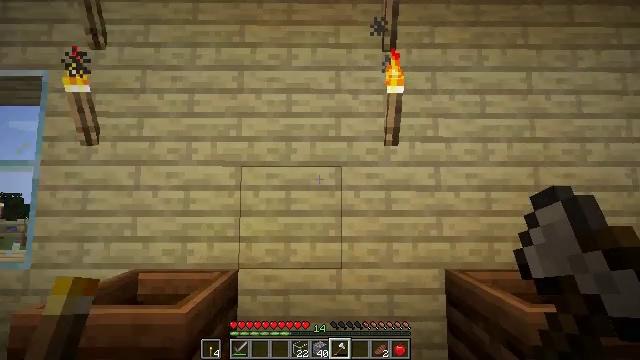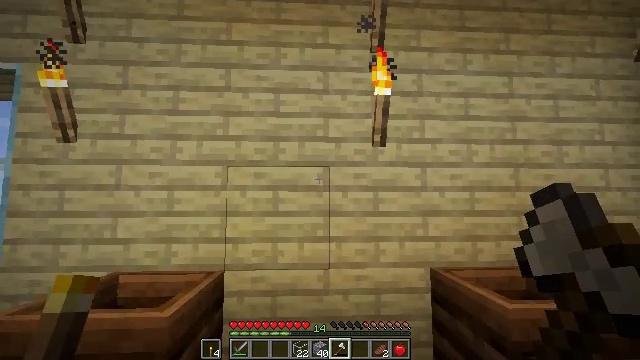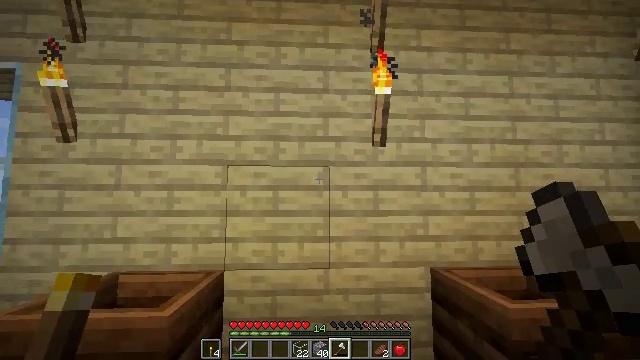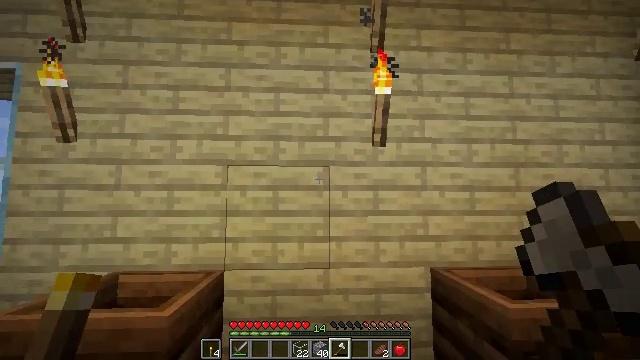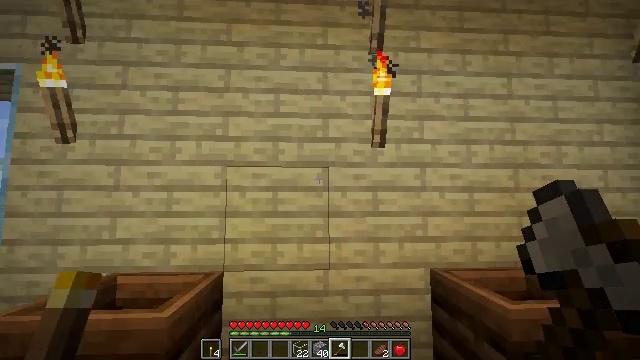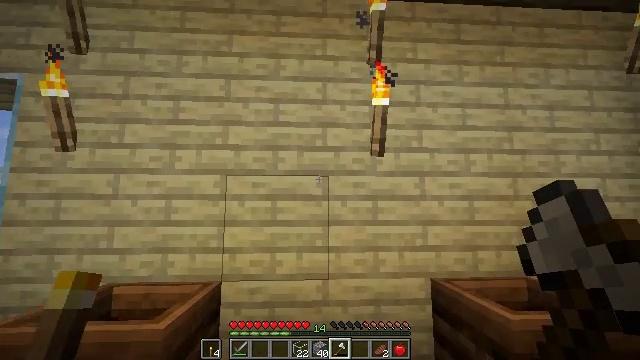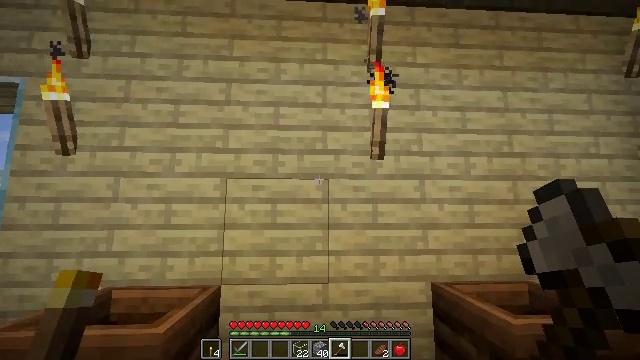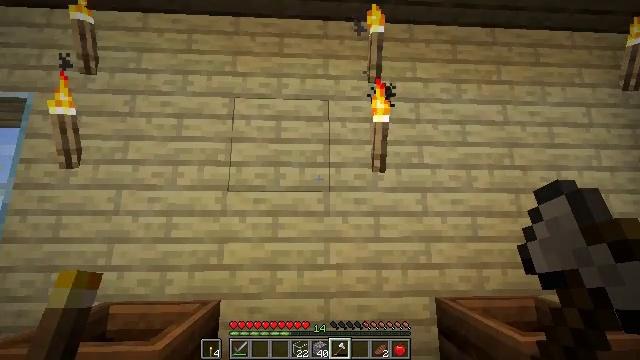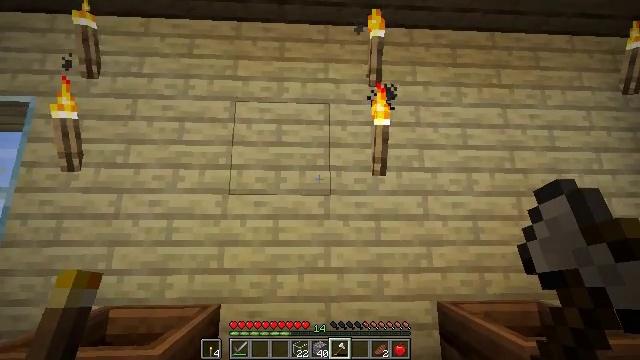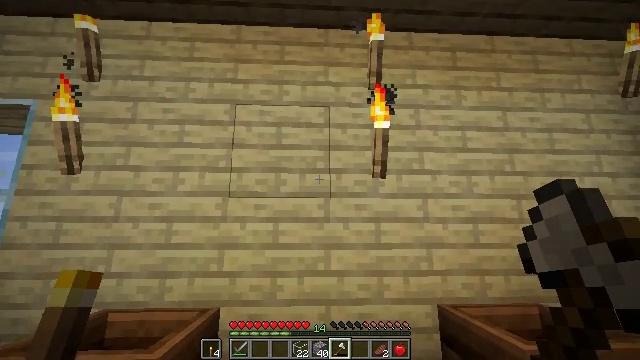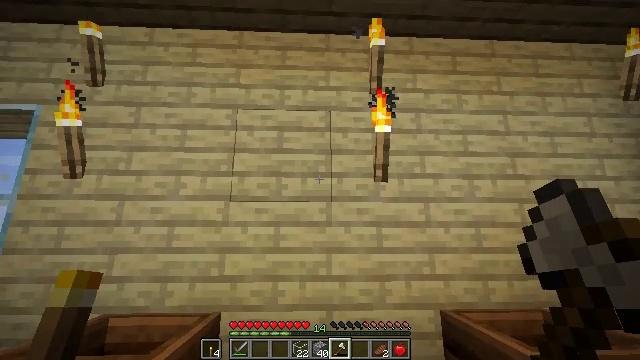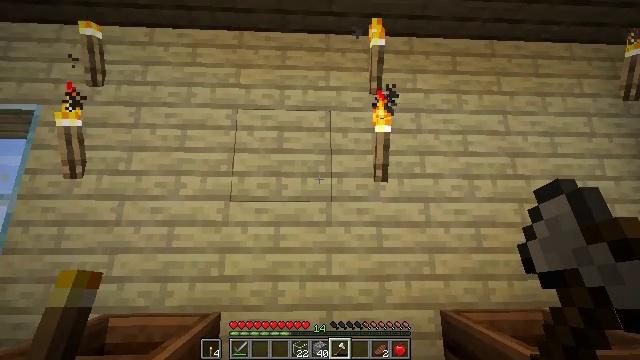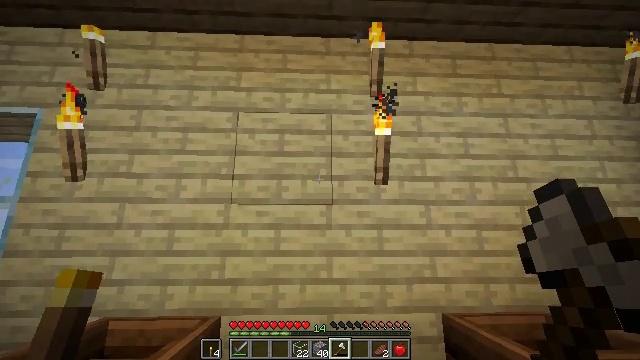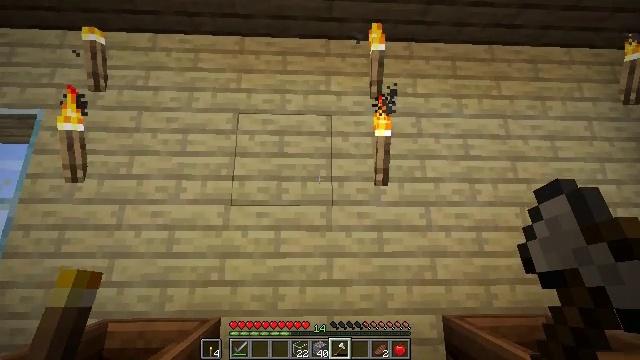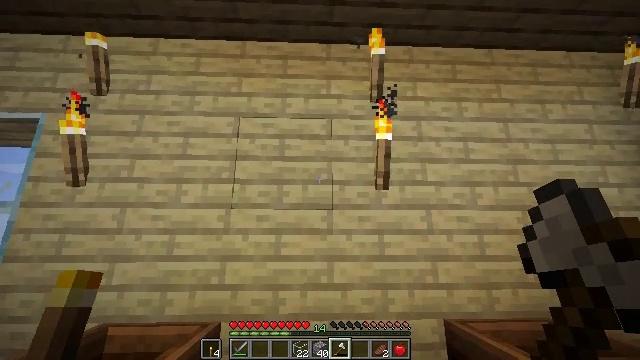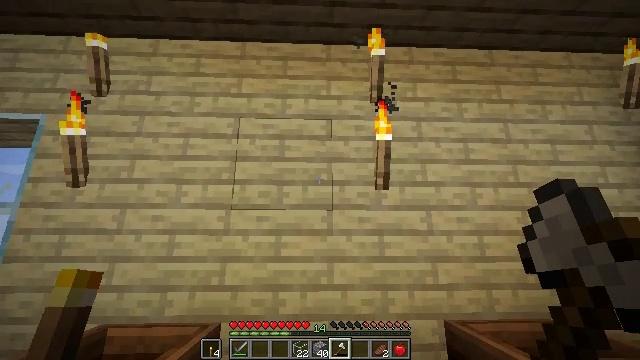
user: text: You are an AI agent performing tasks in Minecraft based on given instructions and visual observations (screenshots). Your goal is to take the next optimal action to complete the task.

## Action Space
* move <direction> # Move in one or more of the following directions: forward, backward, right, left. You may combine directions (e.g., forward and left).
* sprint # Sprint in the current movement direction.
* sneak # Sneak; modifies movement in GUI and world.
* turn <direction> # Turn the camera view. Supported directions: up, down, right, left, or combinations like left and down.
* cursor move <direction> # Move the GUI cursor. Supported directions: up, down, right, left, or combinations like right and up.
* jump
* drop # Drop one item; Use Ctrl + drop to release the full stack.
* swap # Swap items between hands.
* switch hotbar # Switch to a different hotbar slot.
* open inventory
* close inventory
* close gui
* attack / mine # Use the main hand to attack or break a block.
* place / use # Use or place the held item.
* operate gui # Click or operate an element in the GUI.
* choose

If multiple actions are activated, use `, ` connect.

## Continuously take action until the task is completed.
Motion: motion action
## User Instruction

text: Gather some birch planks.
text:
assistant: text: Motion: turn right
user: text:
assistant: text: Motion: no_op
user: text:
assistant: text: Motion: no_op
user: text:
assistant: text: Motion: no_op
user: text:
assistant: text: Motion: turn up
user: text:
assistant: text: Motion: no_op
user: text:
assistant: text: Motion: turn up
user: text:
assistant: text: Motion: no_op
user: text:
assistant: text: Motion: no_op
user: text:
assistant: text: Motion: no_op
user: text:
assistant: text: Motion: no_op
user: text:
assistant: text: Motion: no_op
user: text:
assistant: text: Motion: no_op
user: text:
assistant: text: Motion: no_op
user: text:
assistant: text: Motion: no_op
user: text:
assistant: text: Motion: no_op
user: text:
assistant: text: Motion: no_op
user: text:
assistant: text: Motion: no_op
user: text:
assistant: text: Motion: no_op
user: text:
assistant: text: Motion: no_op
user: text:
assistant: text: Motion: no_op
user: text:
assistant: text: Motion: no_op
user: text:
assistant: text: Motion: no_op
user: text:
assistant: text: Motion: no_op
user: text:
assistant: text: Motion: no_op
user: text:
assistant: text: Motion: no_op
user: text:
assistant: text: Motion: no_op
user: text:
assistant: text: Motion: no_op
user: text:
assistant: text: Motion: no_op
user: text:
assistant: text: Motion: no_op